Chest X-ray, PA view. Patient: 28 years old, sex F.
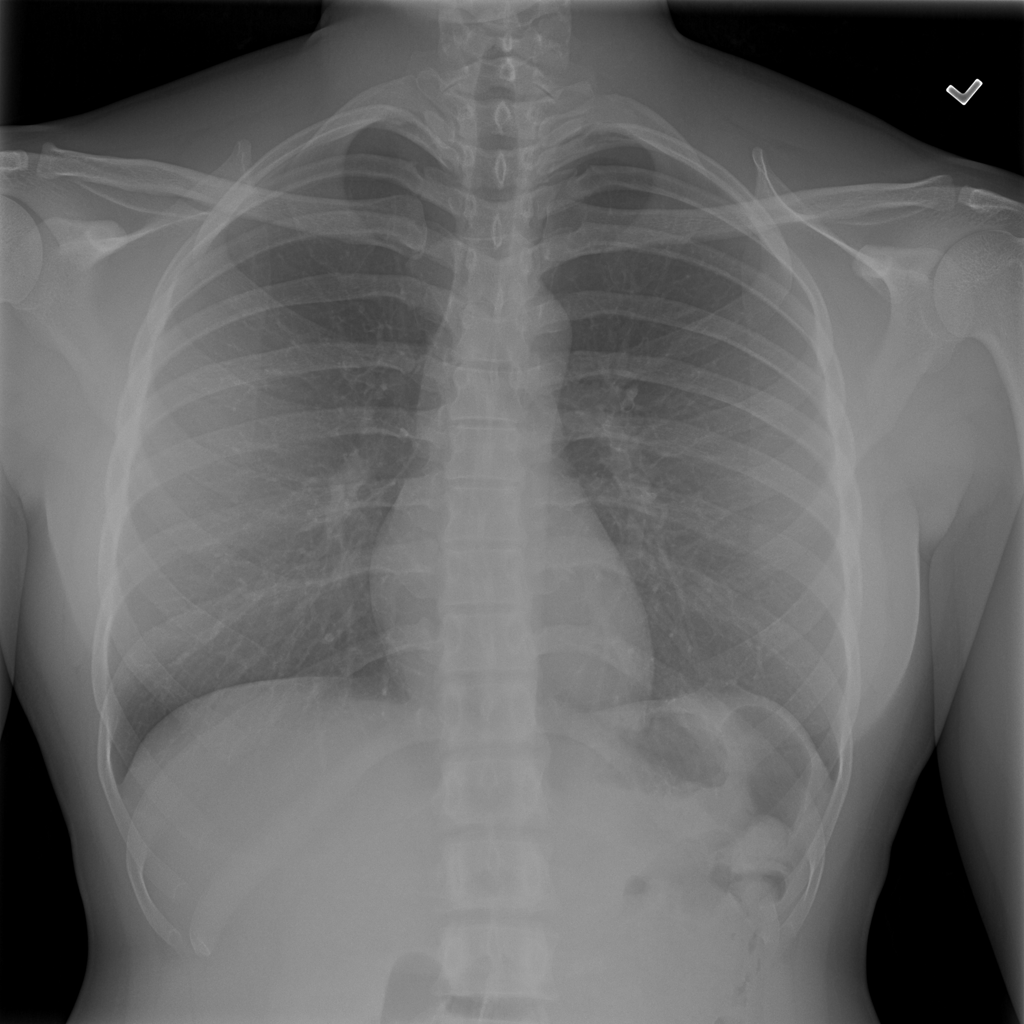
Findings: No Finding